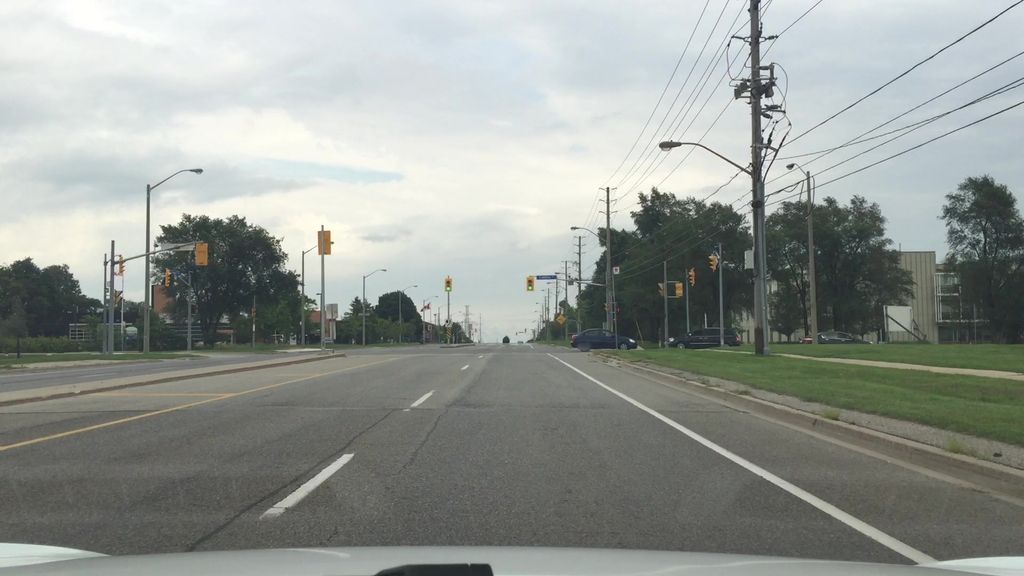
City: toronto